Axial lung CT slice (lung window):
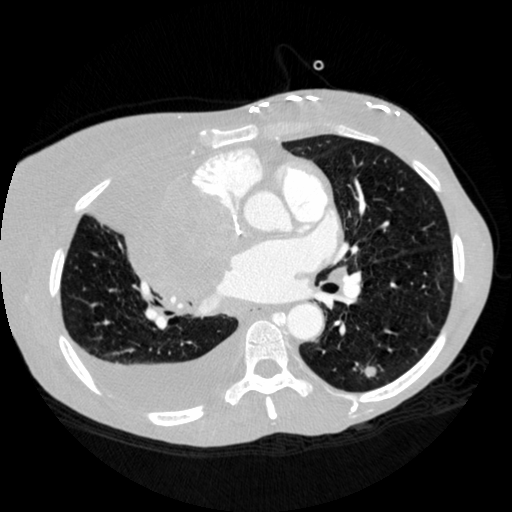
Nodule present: yes
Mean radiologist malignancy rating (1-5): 4